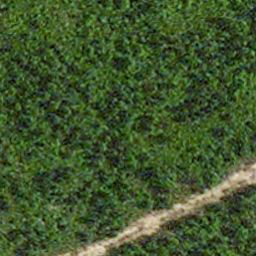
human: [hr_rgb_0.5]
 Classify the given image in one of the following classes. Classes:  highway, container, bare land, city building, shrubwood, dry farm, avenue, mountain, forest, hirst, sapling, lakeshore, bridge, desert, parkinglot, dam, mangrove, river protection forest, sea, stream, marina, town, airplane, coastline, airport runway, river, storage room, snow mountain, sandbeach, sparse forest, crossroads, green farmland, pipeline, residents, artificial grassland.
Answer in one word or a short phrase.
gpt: avenue